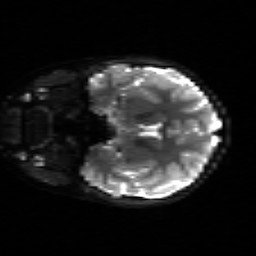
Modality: sbref
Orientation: coronal
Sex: male
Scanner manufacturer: siemens
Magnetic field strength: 3 T
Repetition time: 5 s
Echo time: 0.071 s